Interaction volume radius: 5 \u00c5
Interaction volume height: 15 \u00c5
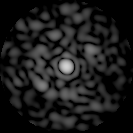
Disorder parameter: 0.8038